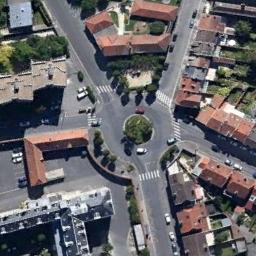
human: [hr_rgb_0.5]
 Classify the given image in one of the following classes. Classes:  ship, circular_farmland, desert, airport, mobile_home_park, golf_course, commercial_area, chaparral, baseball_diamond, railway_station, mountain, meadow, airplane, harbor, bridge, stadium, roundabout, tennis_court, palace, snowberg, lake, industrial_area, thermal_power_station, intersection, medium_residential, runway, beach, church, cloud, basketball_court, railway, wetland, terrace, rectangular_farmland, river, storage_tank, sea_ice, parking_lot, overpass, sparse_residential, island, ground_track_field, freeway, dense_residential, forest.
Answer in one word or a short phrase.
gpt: roundabout